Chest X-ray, AP view. Patient: 37 years old, sex F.
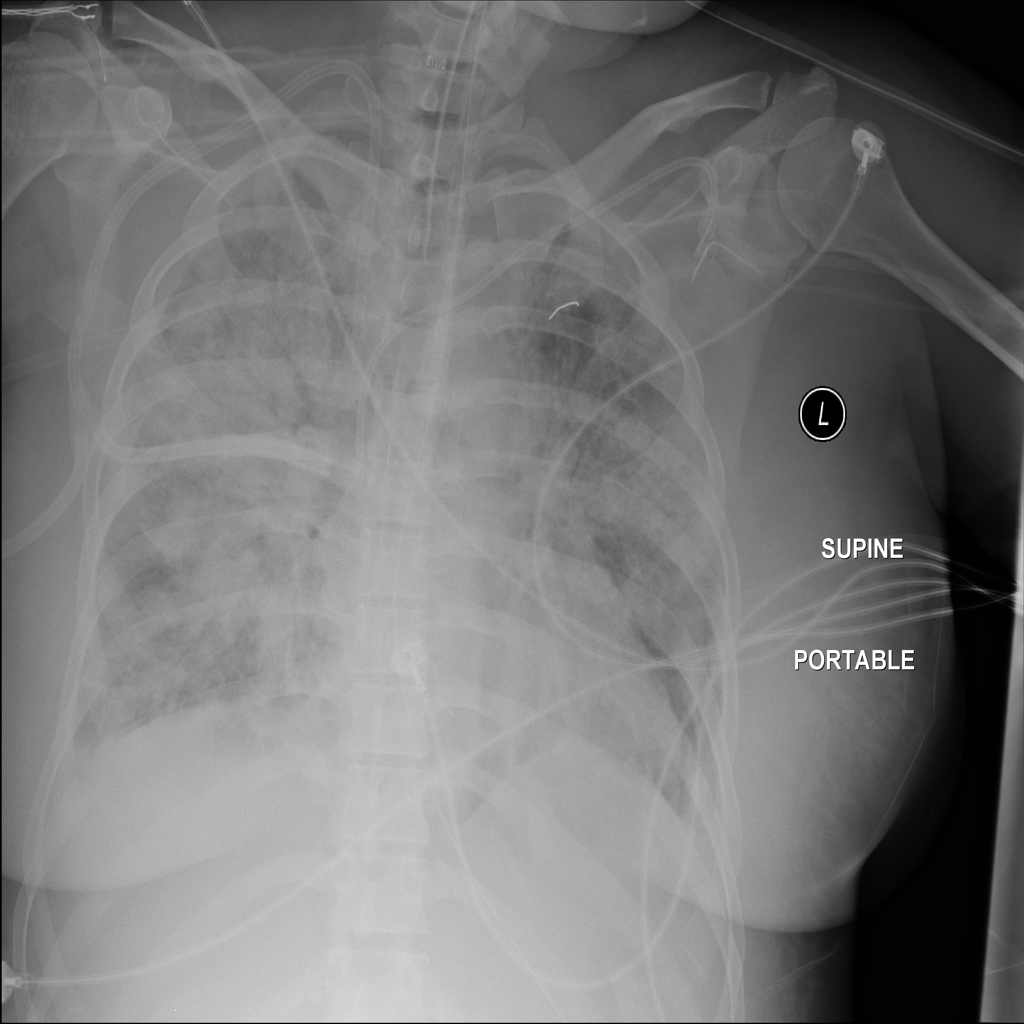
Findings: Infiltration